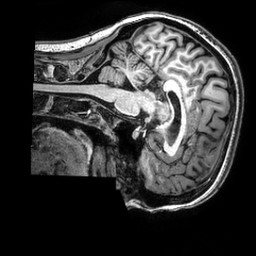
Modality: T1w
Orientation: sagittal
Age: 28
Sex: female
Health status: healthy